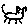
Label: cat